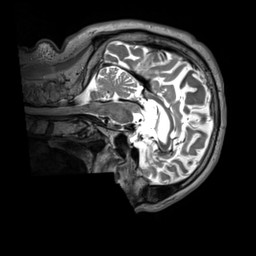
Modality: T2w
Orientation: sagittal
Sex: male
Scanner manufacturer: siemens
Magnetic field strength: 3 T
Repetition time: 3.2 s
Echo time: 0.409 s